Field crop: tomato
Growth stage: 1
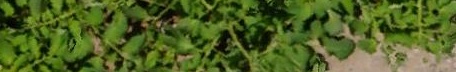
Species: tomato